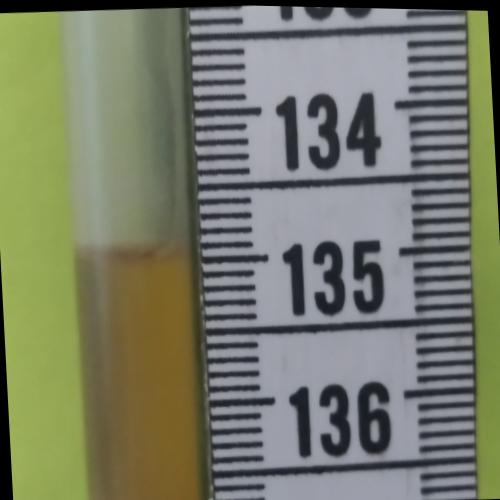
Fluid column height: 135.0 cm